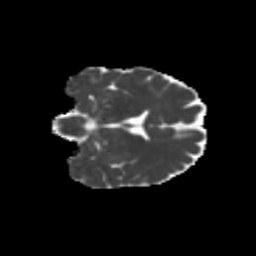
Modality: MD
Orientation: coronal
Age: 43
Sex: male
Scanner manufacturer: siemens
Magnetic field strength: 3 T
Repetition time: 1.8 s
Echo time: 0.07 s